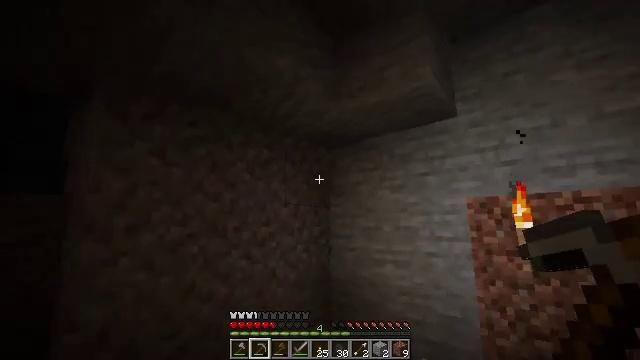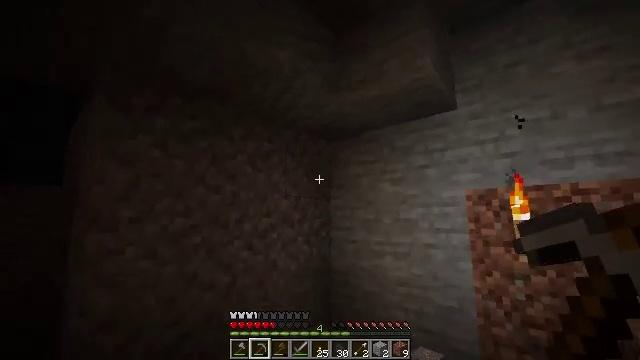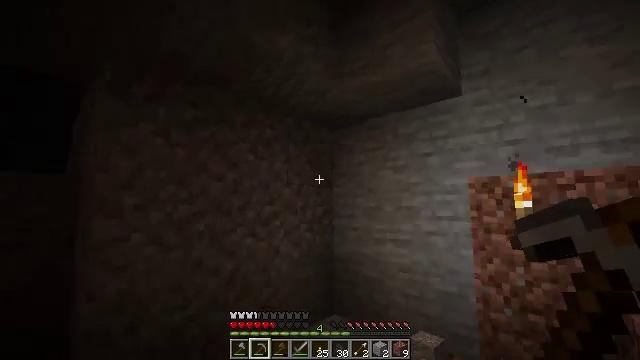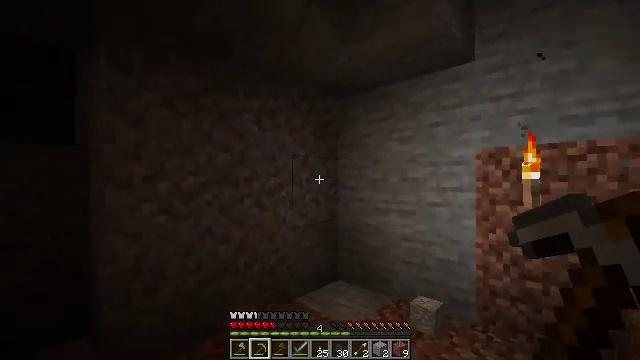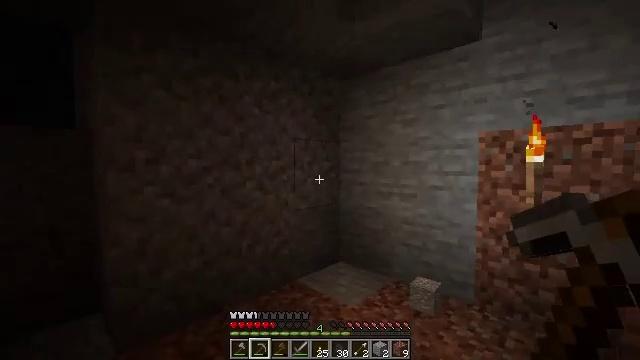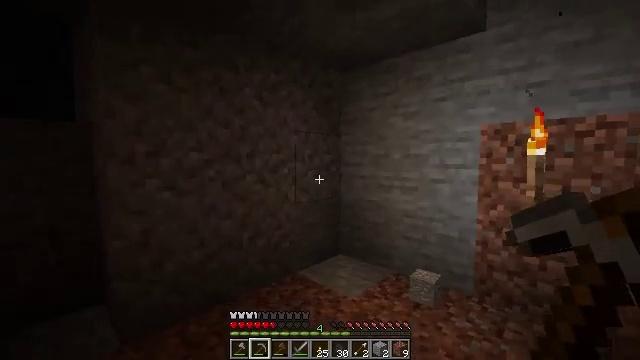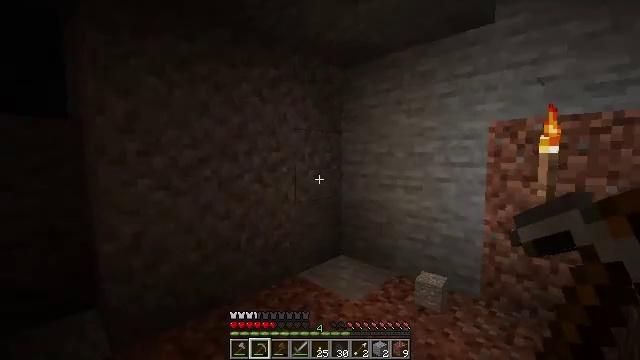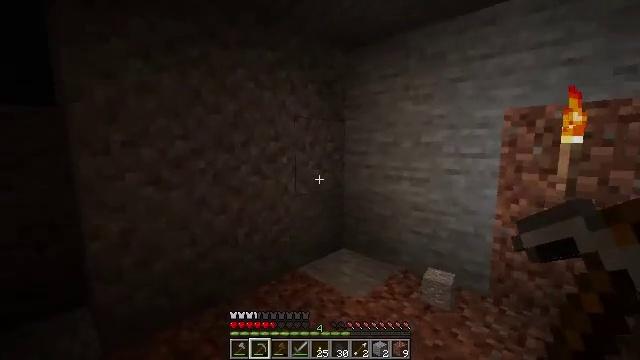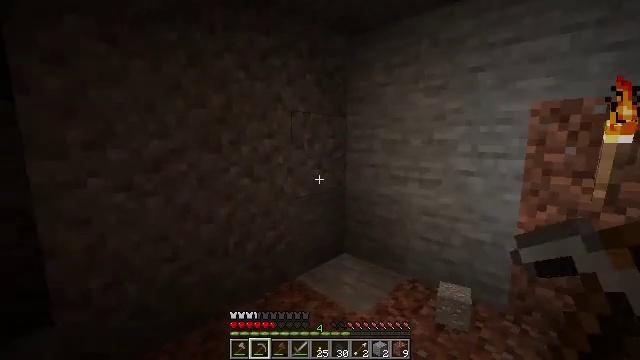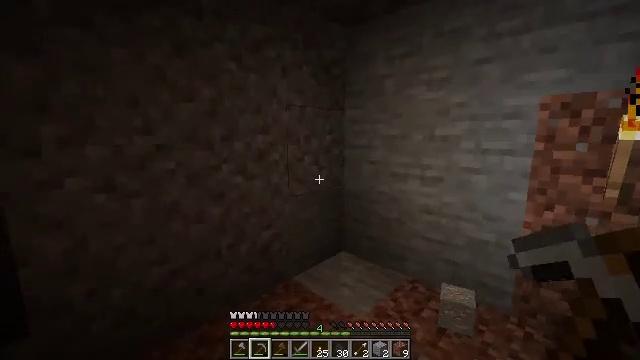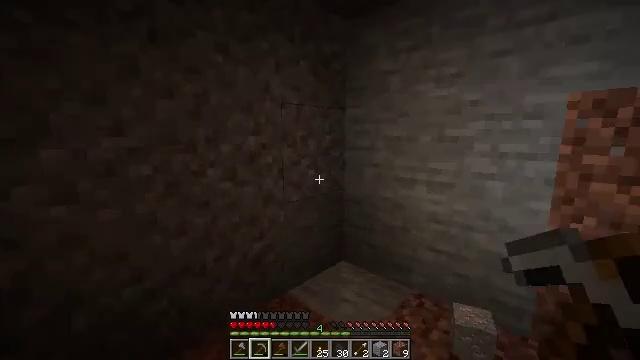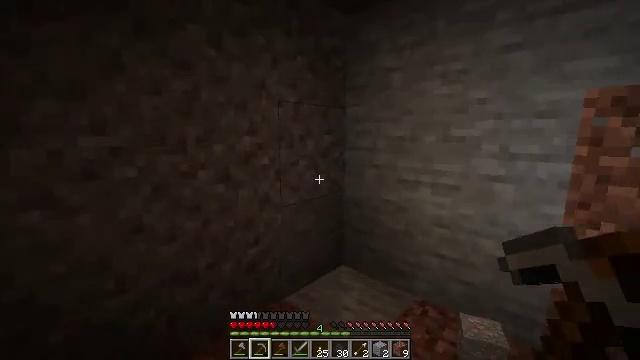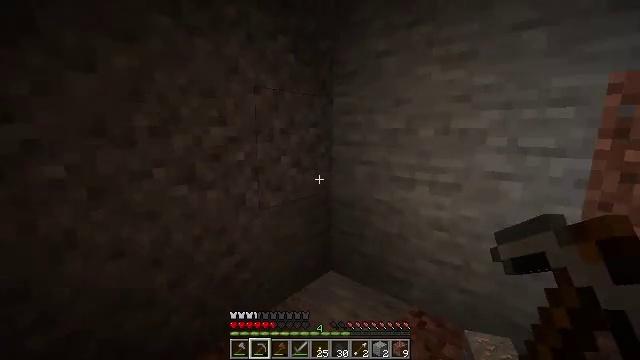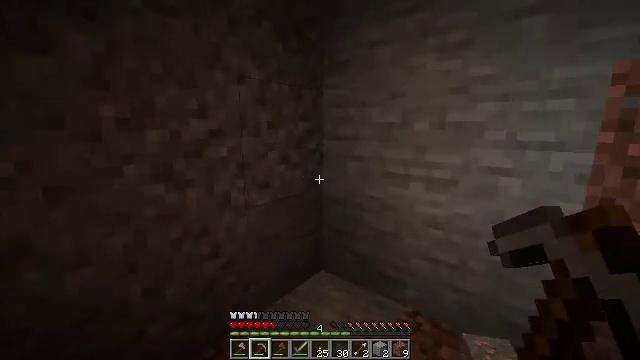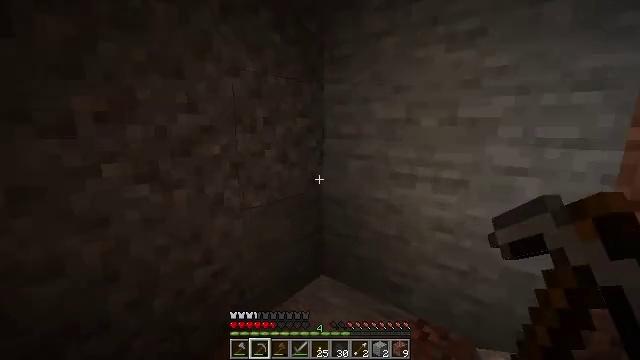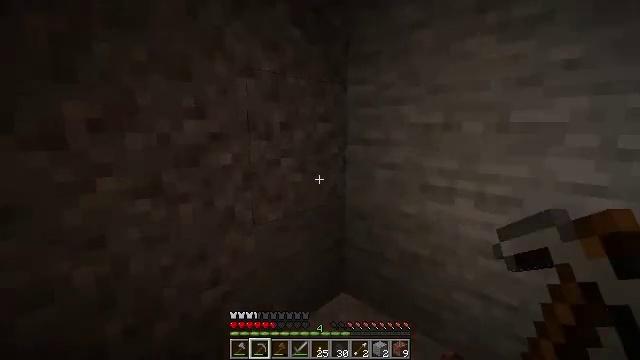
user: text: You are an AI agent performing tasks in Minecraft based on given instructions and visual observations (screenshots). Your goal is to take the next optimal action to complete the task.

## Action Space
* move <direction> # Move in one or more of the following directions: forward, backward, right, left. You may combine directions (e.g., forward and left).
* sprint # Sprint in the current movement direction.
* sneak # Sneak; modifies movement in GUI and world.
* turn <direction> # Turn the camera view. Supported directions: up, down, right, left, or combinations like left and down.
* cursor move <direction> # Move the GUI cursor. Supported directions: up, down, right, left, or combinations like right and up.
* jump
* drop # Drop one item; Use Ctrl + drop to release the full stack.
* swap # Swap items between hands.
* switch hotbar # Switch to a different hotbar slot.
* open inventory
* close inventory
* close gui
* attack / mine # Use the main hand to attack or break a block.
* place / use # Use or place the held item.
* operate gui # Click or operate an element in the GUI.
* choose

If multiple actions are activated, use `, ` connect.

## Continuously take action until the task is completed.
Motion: motion action
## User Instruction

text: Gather gravel by digging.
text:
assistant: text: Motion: turn down
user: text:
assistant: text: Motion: turn down
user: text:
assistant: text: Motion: turn left and down
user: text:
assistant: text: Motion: turn down
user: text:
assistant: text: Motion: move forward, turn down
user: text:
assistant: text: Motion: move forward
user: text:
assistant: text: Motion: move forward, turn down
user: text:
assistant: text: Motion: move forward, turn down
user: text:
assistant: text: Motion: move forward, turn down
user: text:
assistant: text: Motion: move forward
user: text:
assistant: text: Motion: move forward
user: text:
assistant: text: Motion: move forward, turn right and down
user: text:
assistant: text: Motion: move forward, turn right
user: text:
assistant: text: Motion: move forward
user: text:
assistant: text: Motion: move forward, turn left
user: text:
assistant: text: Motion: move forward, turn left and up
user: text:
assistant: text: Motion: move forward, turn left and up
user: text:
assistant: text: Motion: no_op
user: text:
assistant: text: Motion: no_op
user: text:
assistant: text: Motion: turn right
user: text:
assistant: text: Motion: turn right
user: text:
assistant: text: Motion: turn right
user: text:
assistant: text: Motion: turn right and up
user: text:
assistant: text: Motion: turn right and up
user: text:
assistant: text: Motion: turn right and up
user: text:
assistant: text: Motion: turn right and up
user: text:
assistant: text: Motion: move right, turn right and up
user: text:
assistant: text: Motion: move right, turn up
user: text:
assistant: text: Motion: move right, turn up
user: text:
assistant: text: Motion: move right